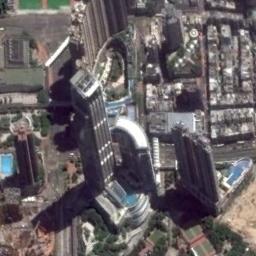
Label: commercial_area